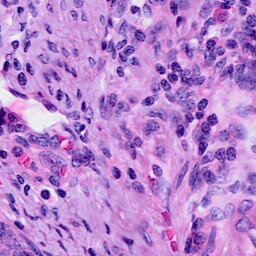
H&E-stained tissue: Cervix